Question: Sometimes, in whatever text editor, tabs length may differ.
In the screenshot below, i show in red how two tab spaces have different length. Sometimes you press tab, and it gives the same space as pressing the spacebar.
How are such distances decided? is it to match a previous/next line?
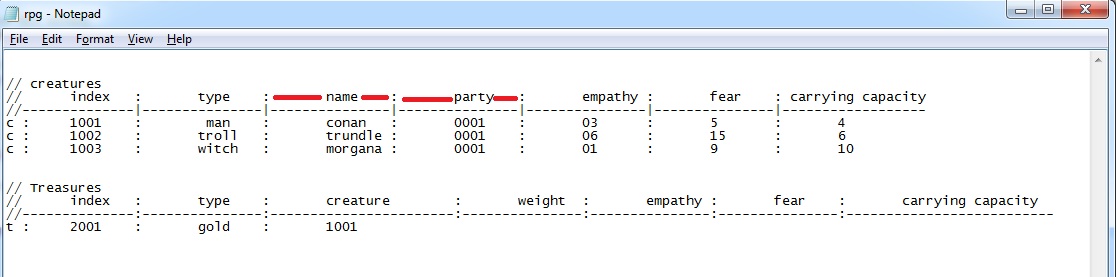
Answer: Typically via so-called tab-stops, which define a certain fixed width on the page (say every 15px). So when you press tab it will transport your cursor to the nearest next tab-stop.
'''
| | | | | | <- tabstops
some text, press tab . <- move here
less text press tab . <- move less
different length again . <- move here
'''
For Cocoa see: <URL> for docs on these.
Some editors even display the tab stops and let the user edit their positions: